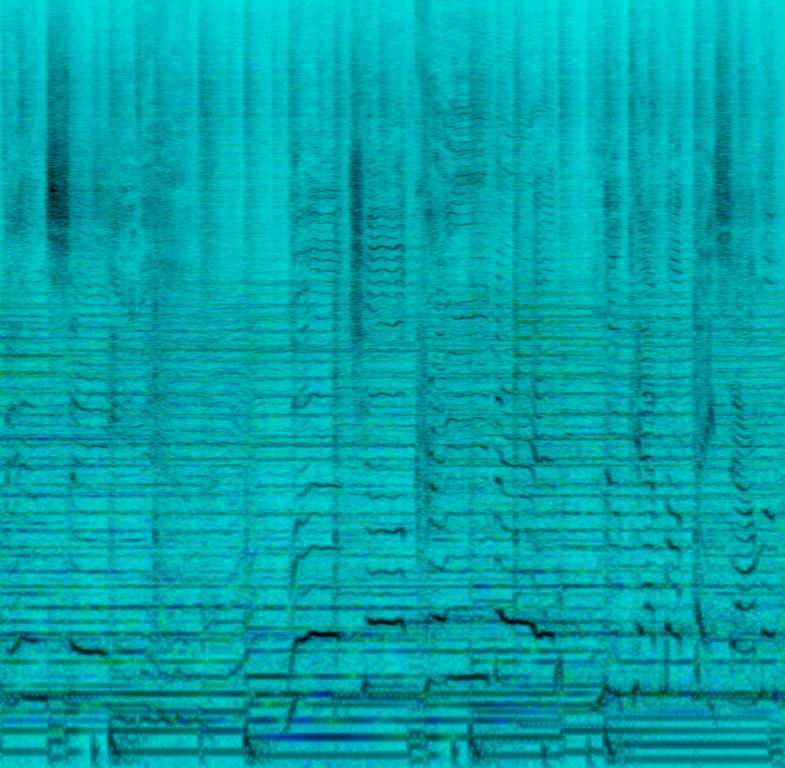
The low quality recording features a rock song that consists of flat male vocal singing over sustained and arpeggiated electric guitar melodies, followed by snappy rimshots, soft kick, shimmering hi hats and groovy bass guitar. It sounds emotional and easygoing.